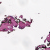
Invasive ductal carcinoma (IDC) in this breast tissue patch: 0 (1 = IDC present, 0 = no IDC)